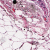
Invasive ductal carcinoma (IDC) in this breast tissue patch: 0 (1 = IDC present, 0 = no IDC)